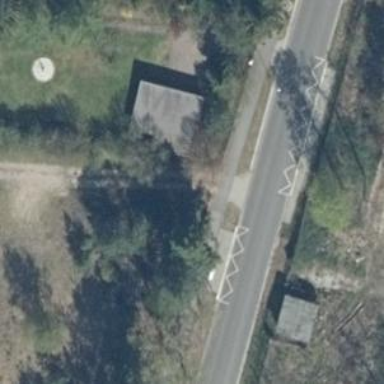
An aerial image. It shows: Crossing road.